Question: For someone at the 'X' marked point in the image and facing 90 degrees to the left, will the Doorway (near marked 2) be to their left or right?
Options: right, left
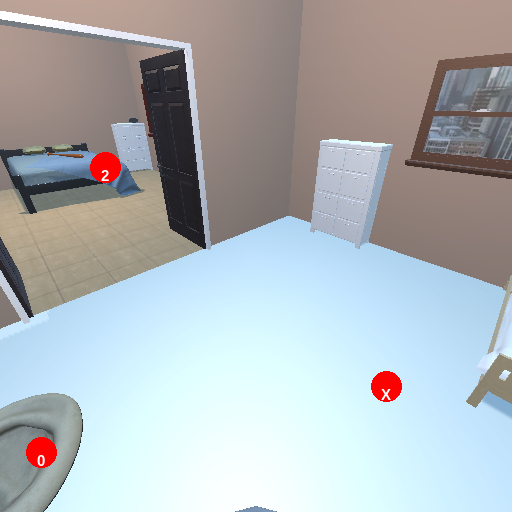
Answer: right